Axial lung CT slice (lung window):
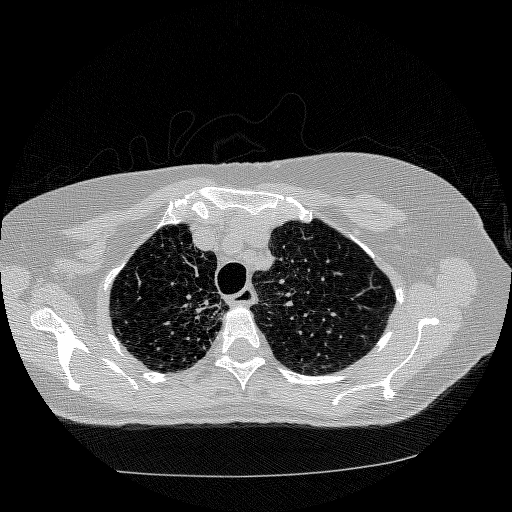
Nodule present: no